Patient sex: F
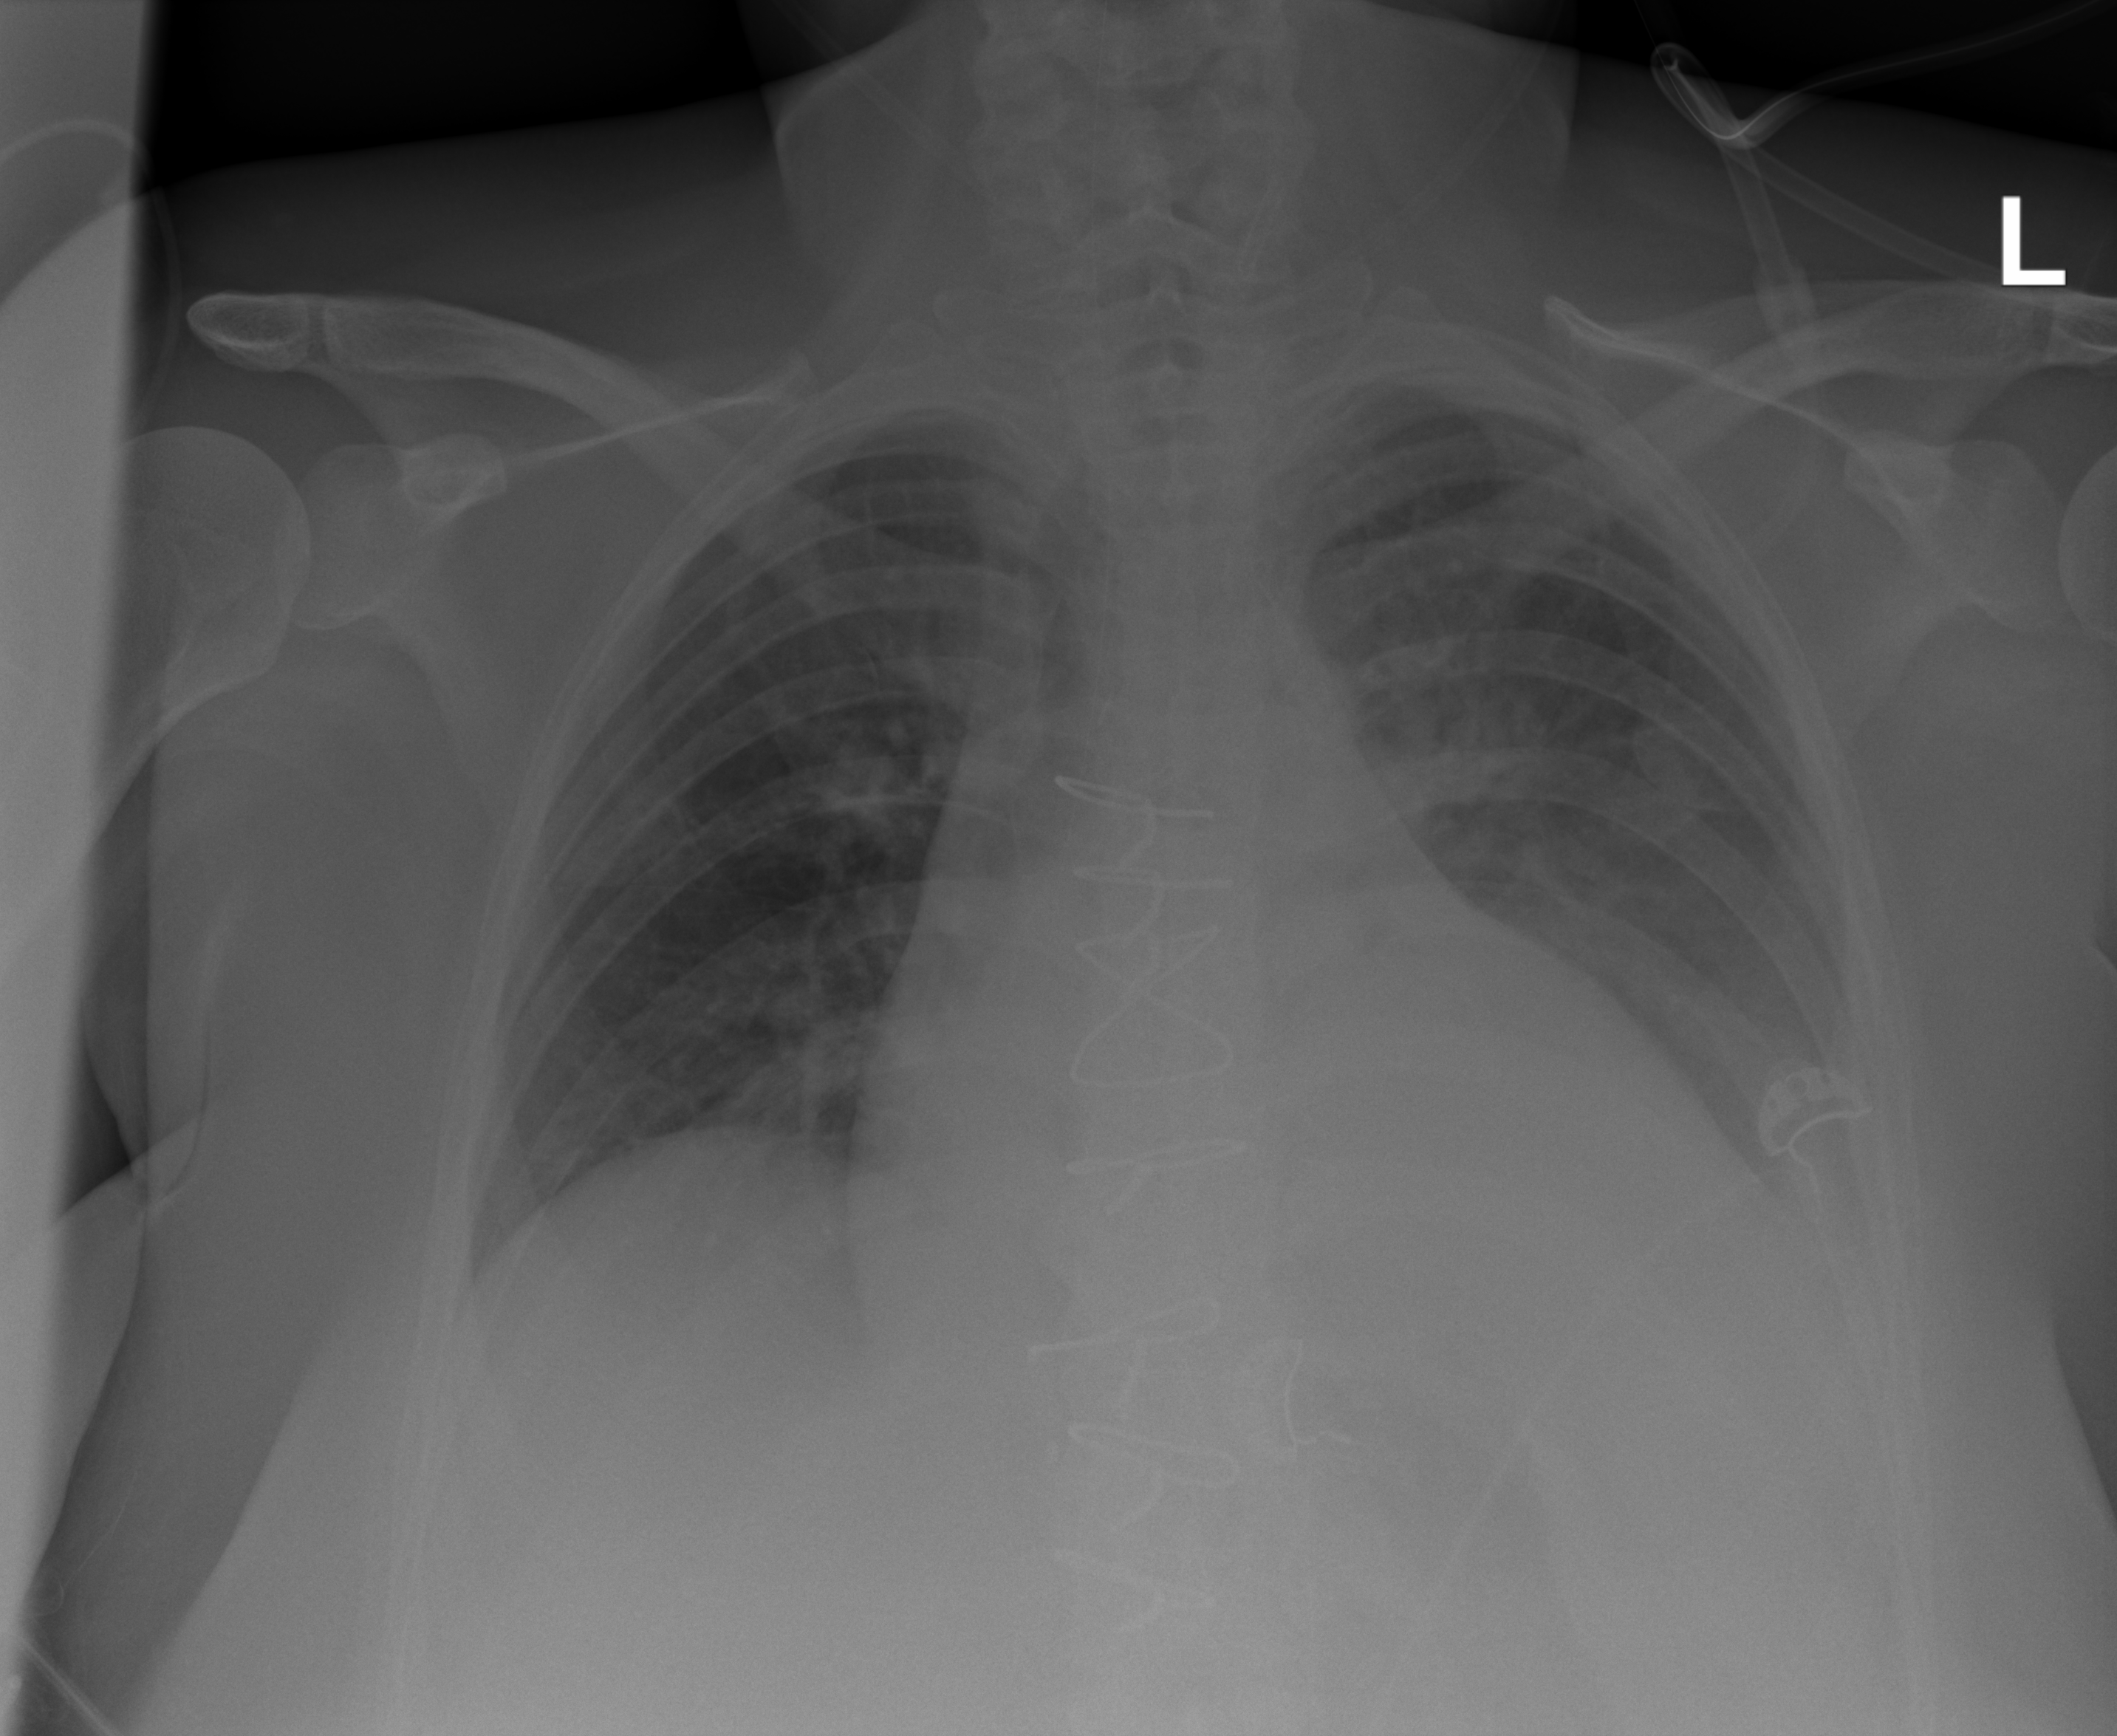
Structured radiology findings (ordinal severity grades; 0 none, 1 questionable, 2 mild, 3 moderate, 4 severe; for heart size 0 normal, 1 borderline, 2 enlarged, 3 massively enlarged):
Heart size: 2
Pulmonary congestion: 2
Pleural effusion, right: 0
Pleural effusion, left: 3
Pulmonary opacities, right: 0
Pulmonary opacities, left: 2
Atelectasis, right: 2
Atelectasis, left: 3